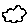
Label: cloud